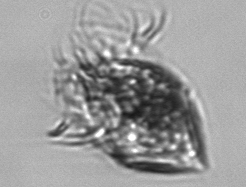
Label: Strombidium_morphotype1